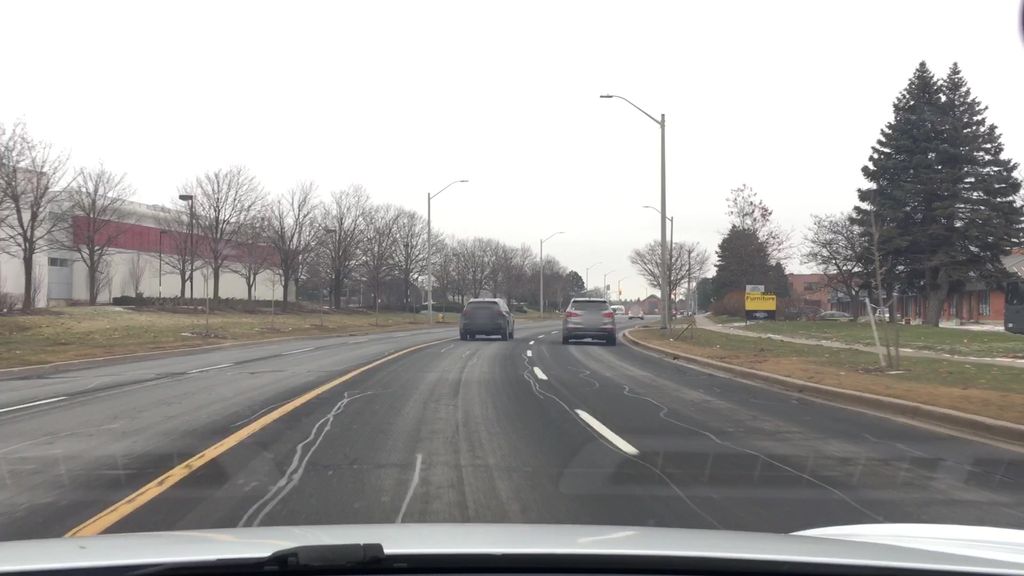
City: toronto